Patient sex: M
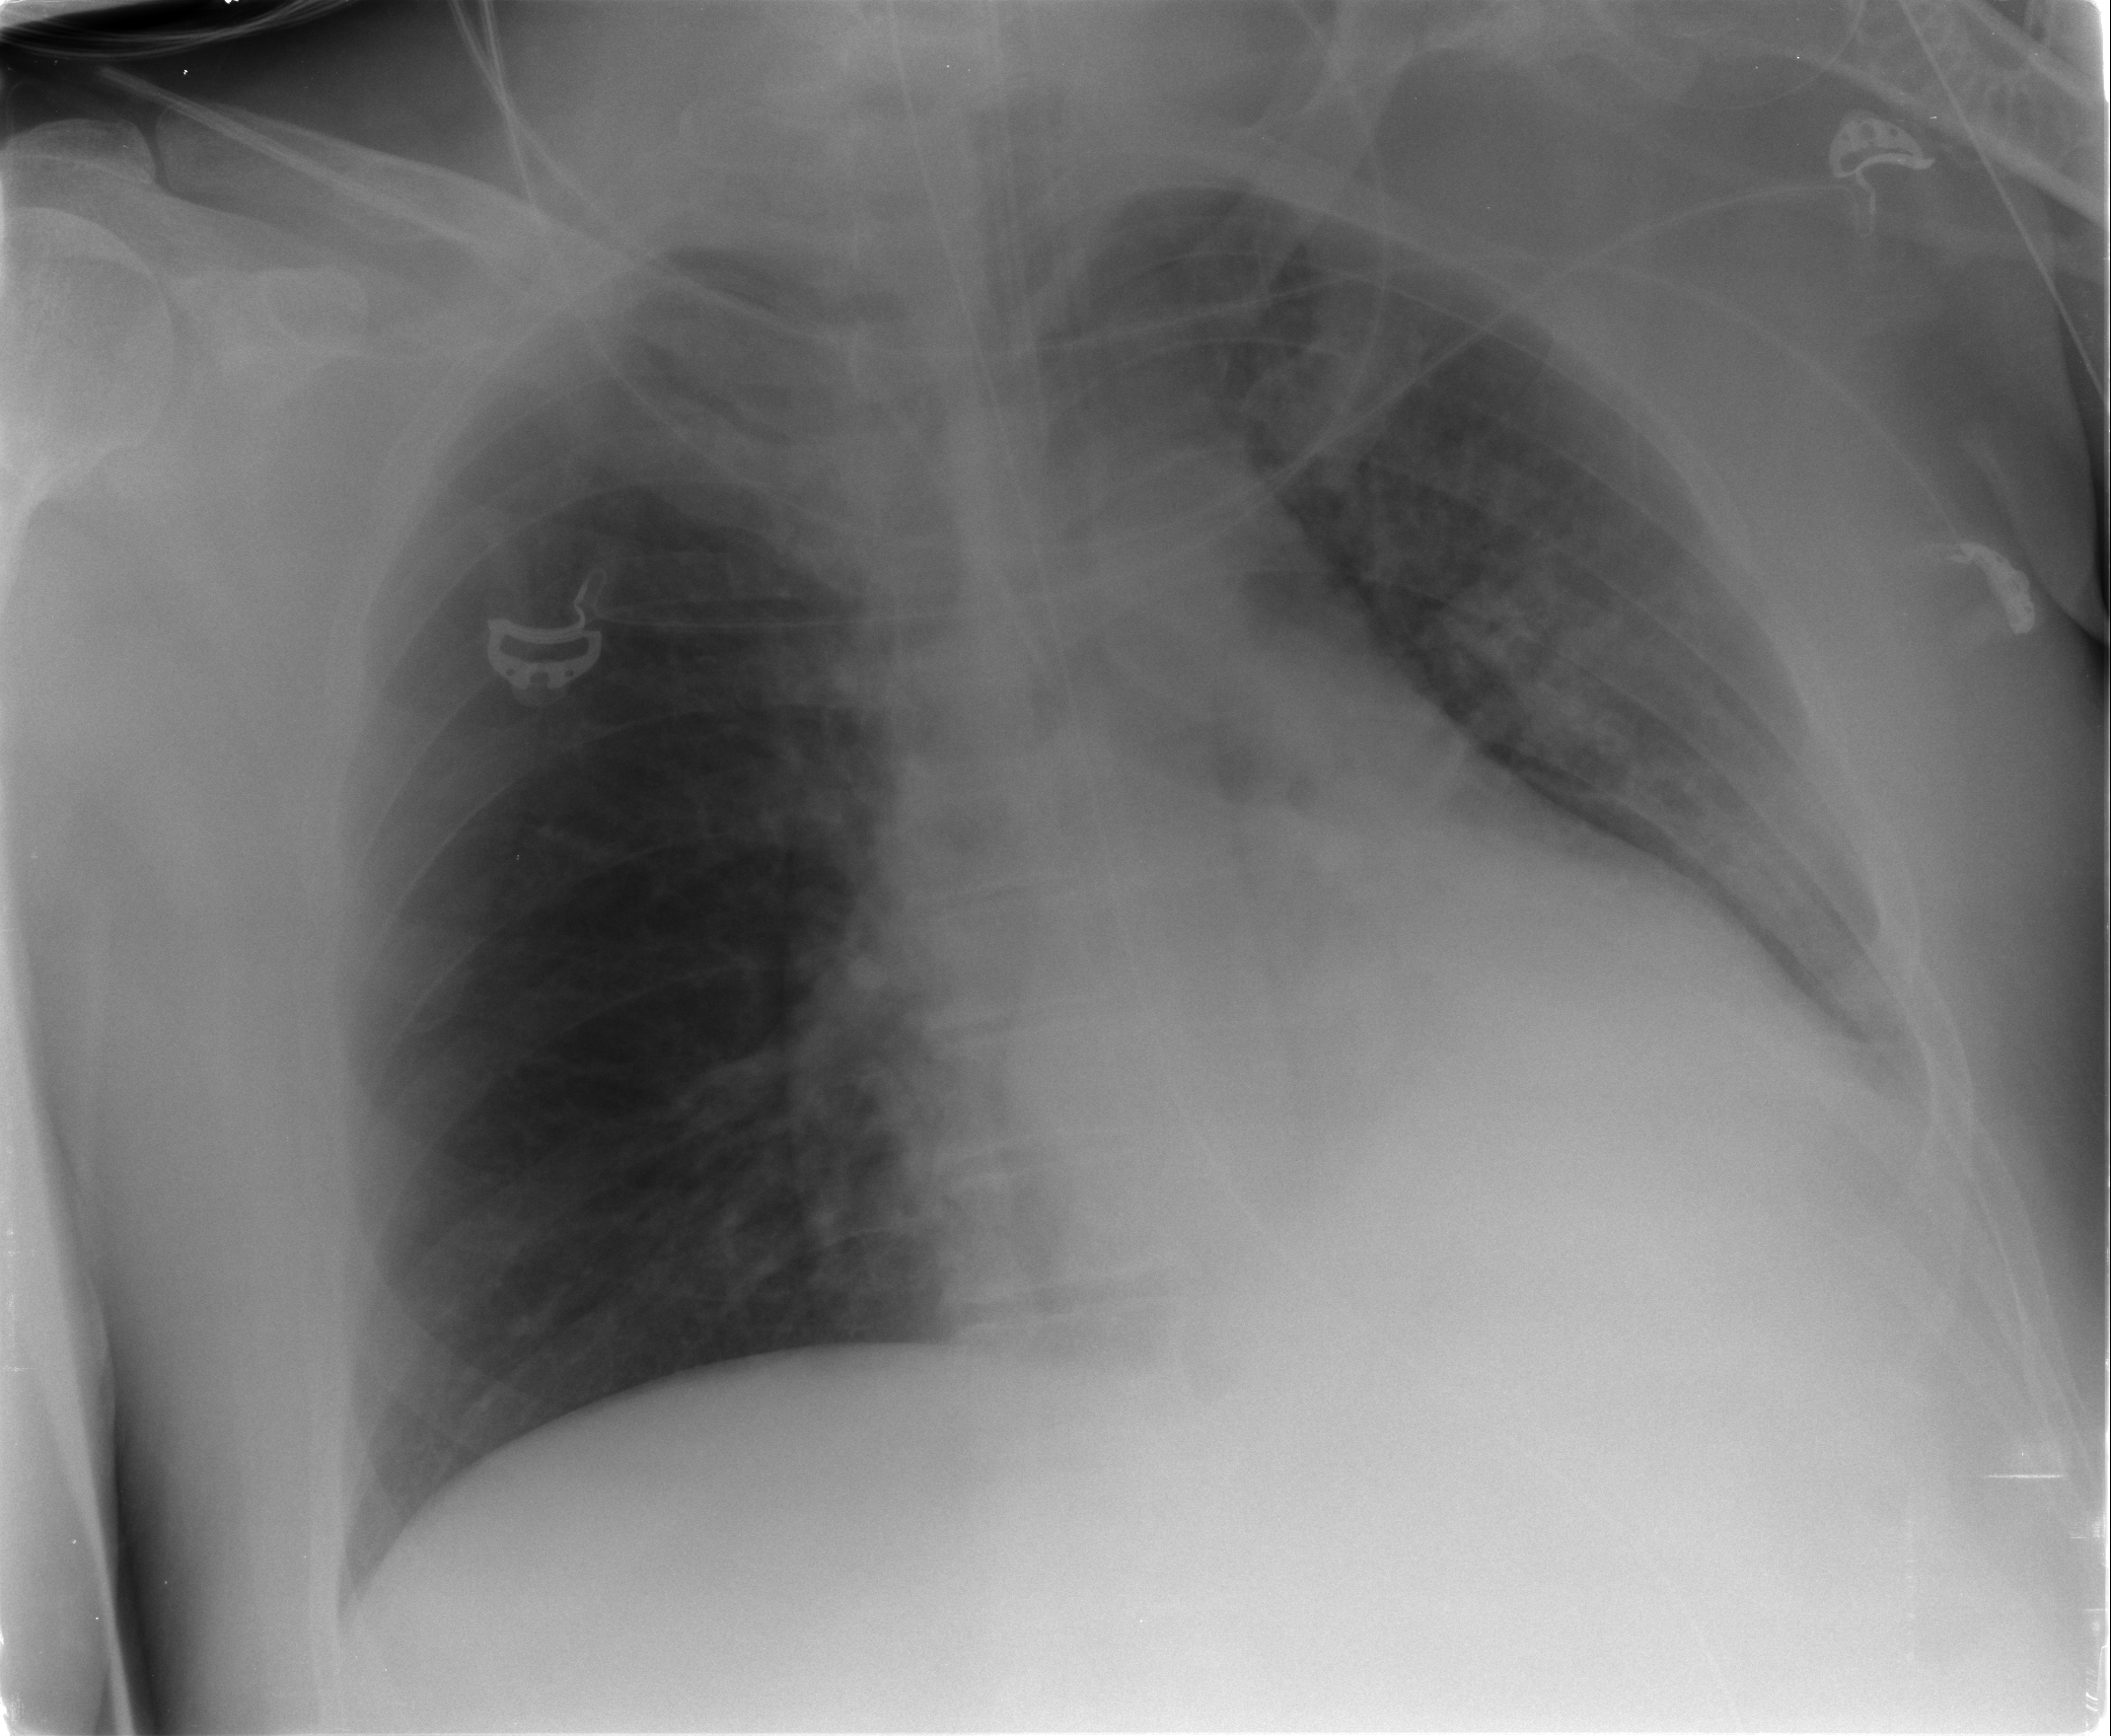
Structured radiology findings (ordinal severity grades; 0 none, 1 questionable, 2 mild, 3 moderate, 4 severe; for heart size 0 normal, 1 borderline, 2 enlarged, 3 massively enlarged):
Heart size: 2
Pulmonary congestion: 3
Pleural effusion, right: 0
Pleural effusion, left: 2
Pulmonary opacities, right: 0
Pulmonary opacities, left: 2
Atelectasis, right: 0
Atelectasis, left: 2